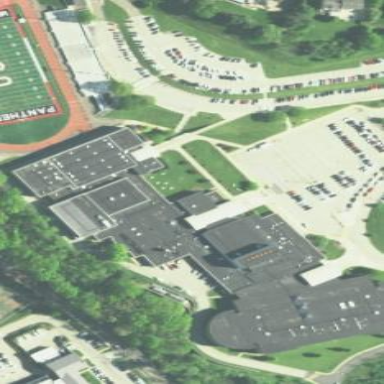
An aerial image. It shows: School building.